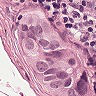
Metastatic tissue present: yes